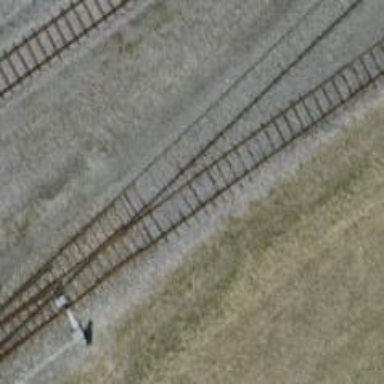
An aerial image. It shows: Single railway spur track.